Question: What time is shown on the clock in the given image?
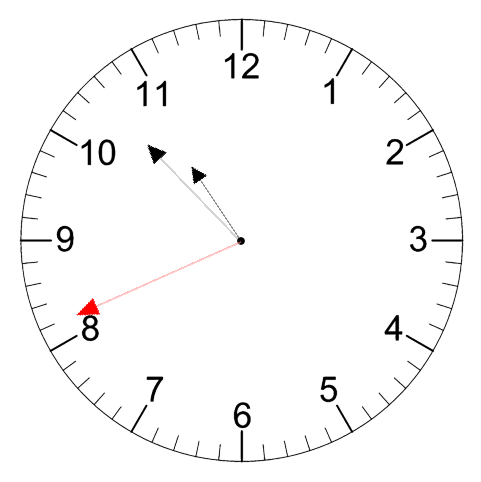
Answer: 10:52:41